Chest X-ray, PA view. Patient: 56 years old, sex M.
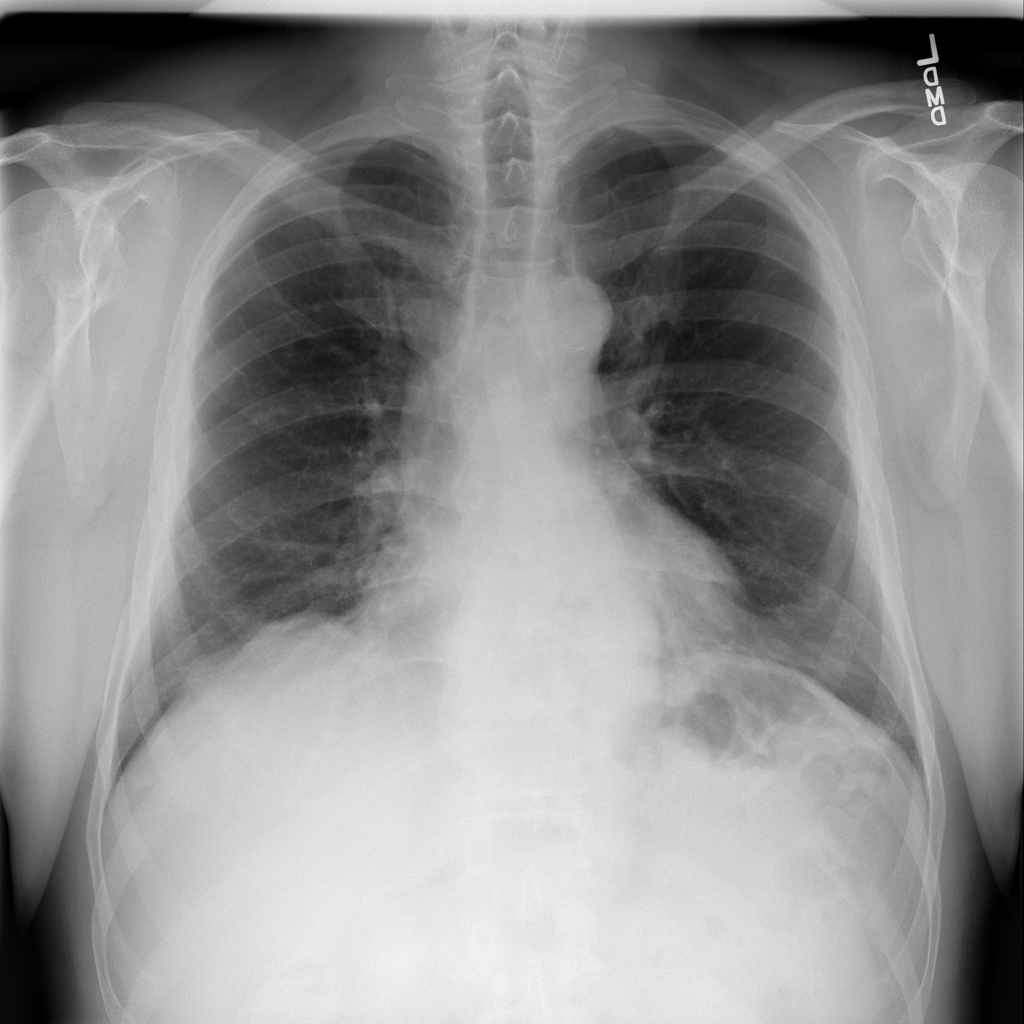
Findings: Atelectasis